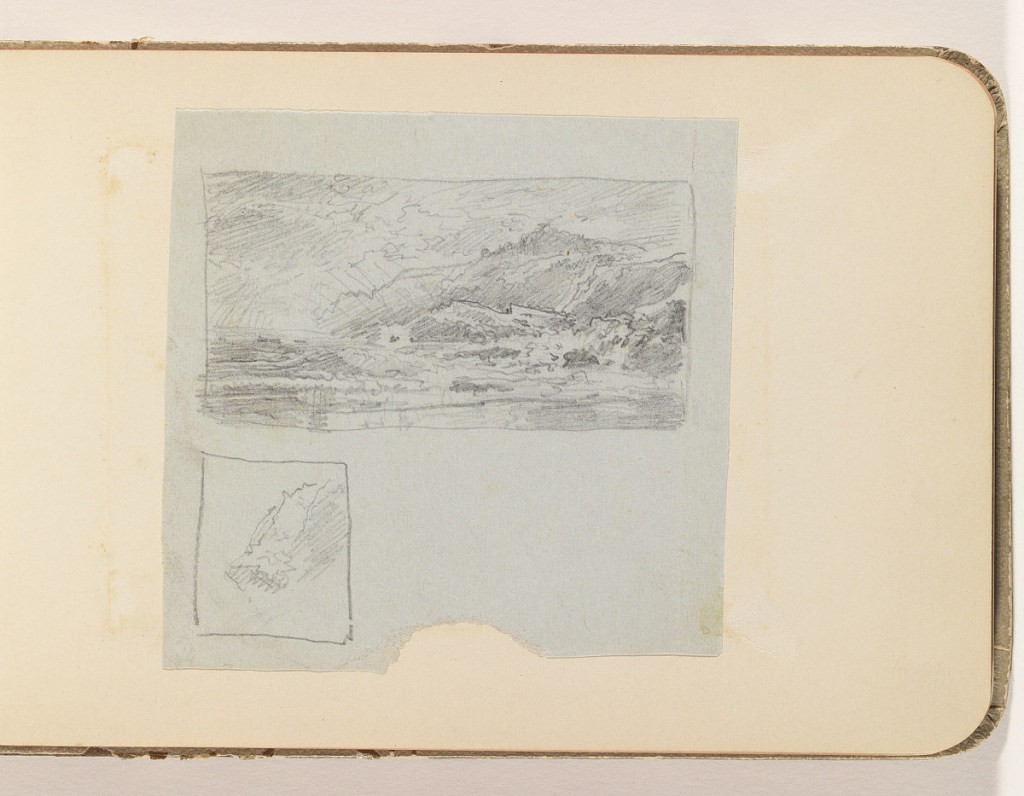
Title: Rough Sketch of Coastal Scene with Cliffs
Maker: William Trost Richards, American, 1833–1905
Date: ca. 1900
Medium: Graphite on blue paper, lined
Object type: Album page
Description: Quick sketch mapping out ocean and beach with cliffs on the right.  Sun shines through clouds onto cliffs.  Below left, separate sketch with what appears to be detail of cliffs.